Aerial crown-view tile of a tropical tree (Barro Colorado Island, Panama), acquired 20241014:
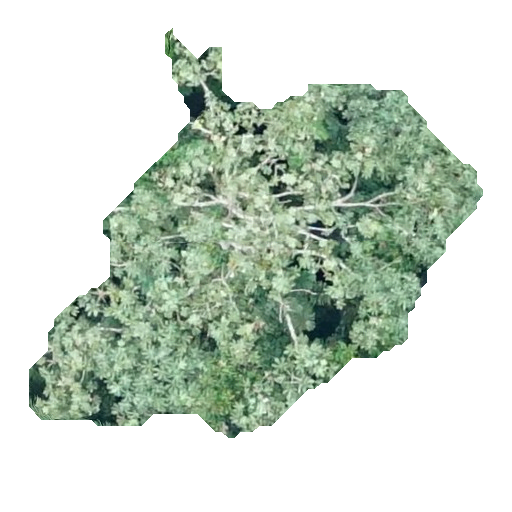
Species: Cecropia insignis
GBIF accepted scientific name: Cecropia insignis
Crown area: 159.985 m²